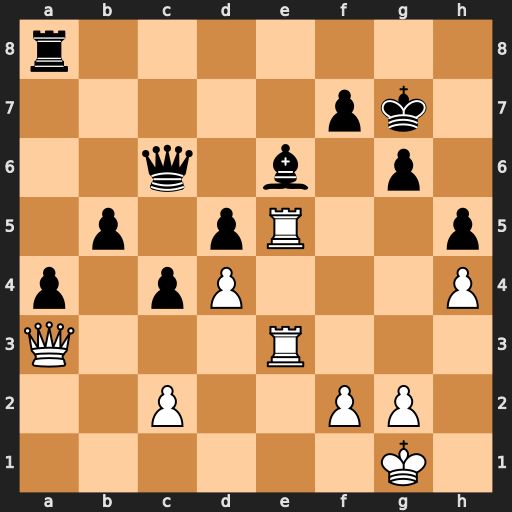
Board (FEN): r7/5pk1/2q1b1p1/1p1pR2p/p1pP3P/Q3R3/2P2PP1/6K1
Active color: w
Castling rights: -
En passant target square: -
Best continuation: Rxe6 fxe6 Qe7+